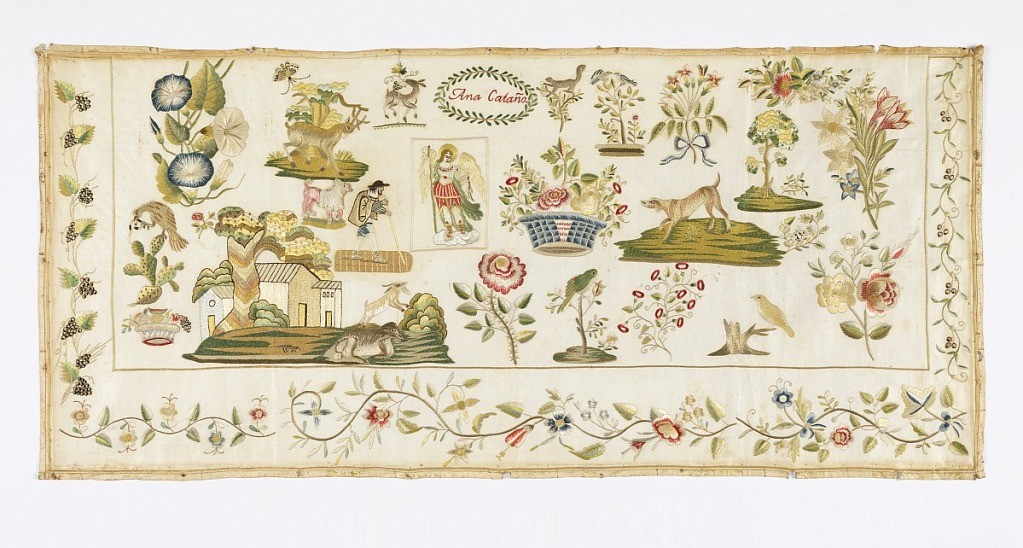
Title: Sampler
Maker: Ana Cataña
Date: early 19th century
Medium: silk, linen Technique:
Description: Oblong sampler of cream linen embroidered in colored silks in various detached motifs: angel, flowers, a shepherd with lamb, house, birds and other animals, and a floral border. On the left side is Mexico's coat of arms - a golden eagle devouring a rattlesnake while perched on a prickly pear cactus.